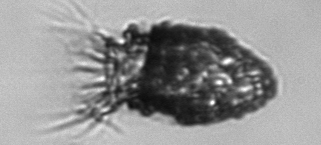
Label: Stenosemella_pacifica